Field crop: maize
Growth stage: 1
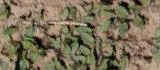
Species: convolvulus